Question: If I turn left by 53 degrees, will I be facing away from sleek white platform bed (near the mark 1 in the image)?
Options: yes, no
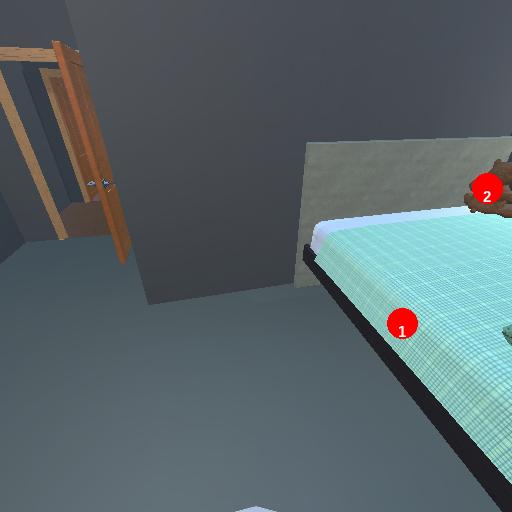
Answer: yes